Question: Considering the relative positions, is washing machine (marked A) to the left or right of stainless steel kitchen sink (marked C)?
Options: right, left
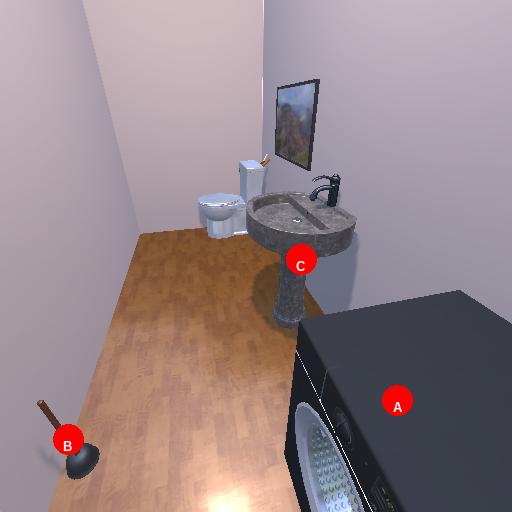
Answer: right